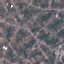
Land use / land cover: Residential